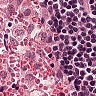
Metastatic tissue present: no